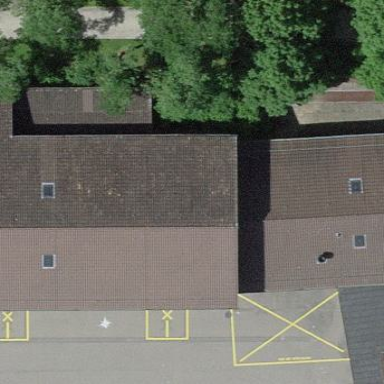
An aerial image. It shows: School building.